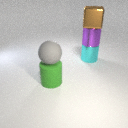
large brown metal cube above large cyan metal cylinder